Question: In my Kinect project, I'm trying to create a point cloud from a Kinect sensor. When displaying the 3D points, I'm getting a skewed model where the walls and floors are curved.
EDIT: I'm using Microsoft's Kinect SDK. This point cloud was generated with the sensor a feet or two away from the wall.

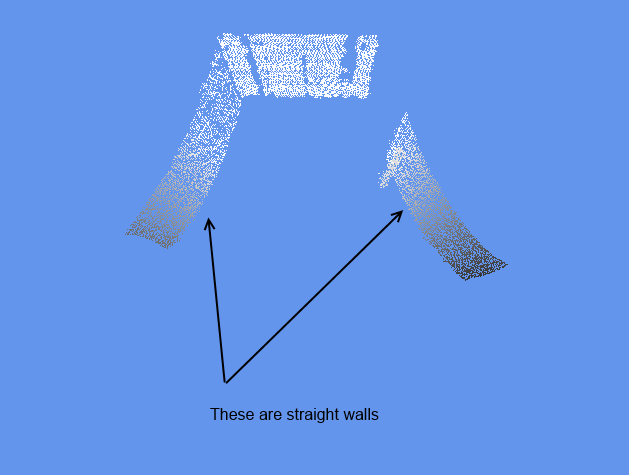
Answer: I found out the answer. I was using the depth image, which isn't real world coordinates. I used the CoordinateMapper class in the Kinect SDK to transform the depth image into SkeletonPoints, which are real world coordinates.
It would go something like this:
'''
using (DepthImageFrame depthFrame = e.OpenDepthImageFrame()) {
DepthImagePixel[] depth = new DepthImagePixel[depthFrame.PixelDataLength];
SkeletonPoint[] realPoints = new SkeletonPoint[depth.Length];
depthFrame.CopyDepthImagePixelDataTo(depth);
CoordinateMapper mapper = new CoordinateMapper(sensor);
mapper.MapDepthFrameToSkeletonFrame(DEPTH_FORMAT, depth, realPoints);
}
'''